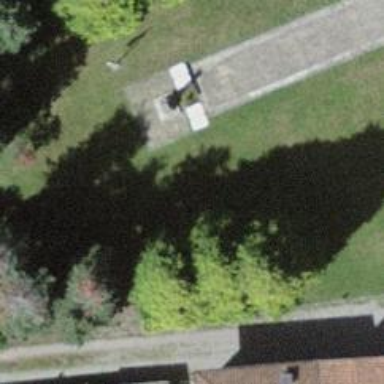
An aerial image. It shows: Historic monument.